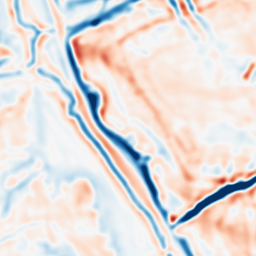
Category: multiscale
Decomposition family: dog
Decomposition parameters: sigma_low: 3
sigma_high: 5
Upsampling method: quartic
Upsampling parameters: scale: 4
Upsampling scale: 4